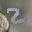
Label: 2